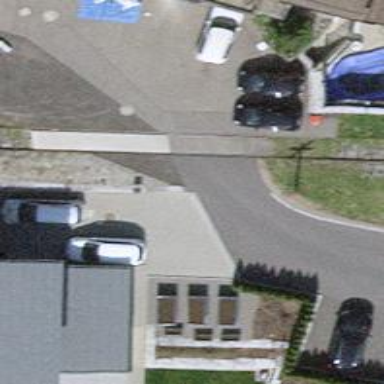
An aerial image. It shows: Paved alleyway designated as service road.